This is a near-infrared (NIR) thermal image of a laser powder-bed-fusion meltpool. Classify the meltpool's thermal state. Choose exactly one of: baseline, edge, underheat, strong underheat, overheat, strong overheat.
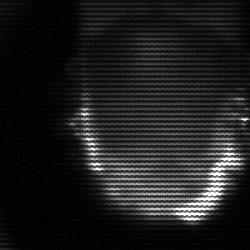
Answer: baseline